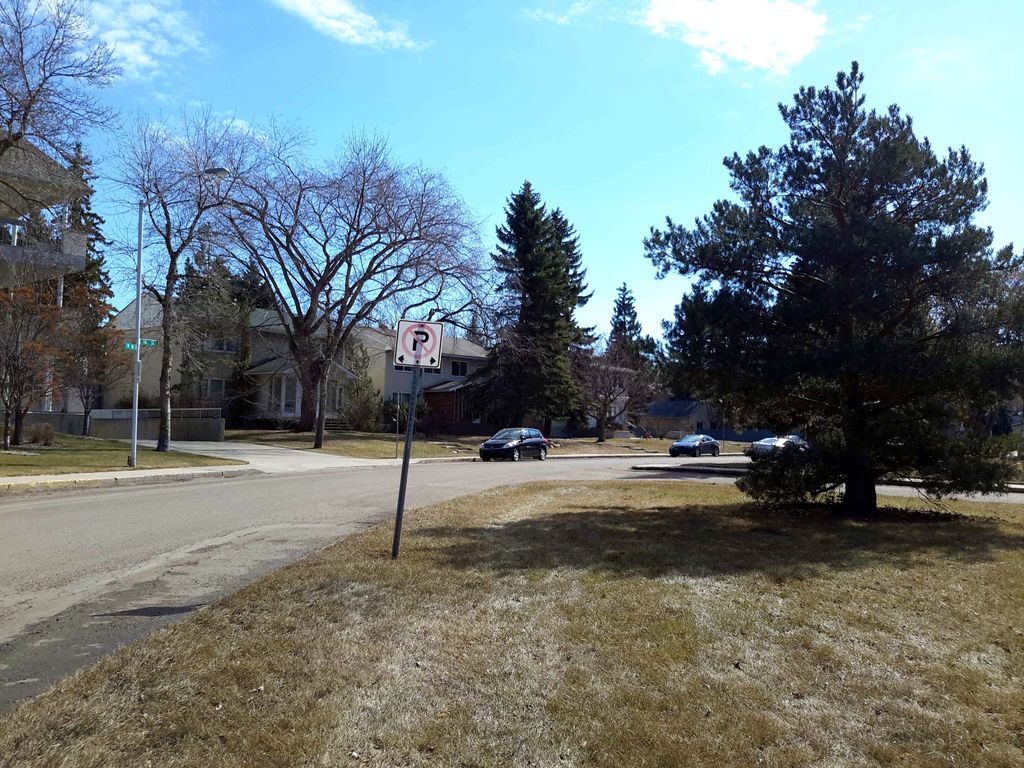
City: edmonton